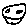
Label: smiley face